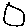
Label: circle